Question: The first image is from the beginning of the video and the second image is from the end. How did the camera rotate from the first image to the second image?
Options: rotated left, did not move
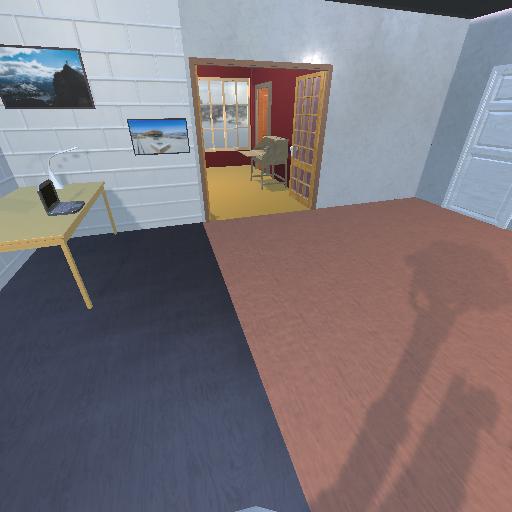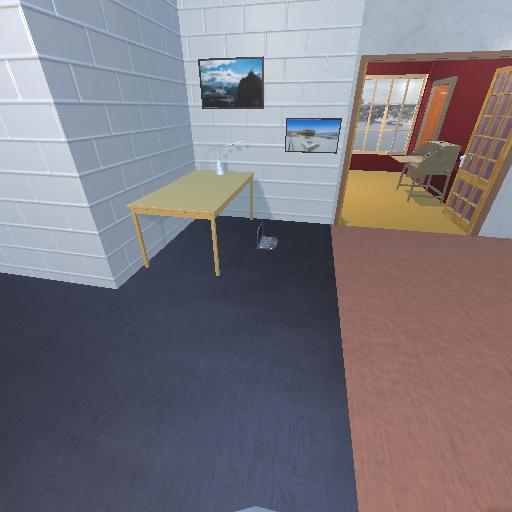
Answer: rotated left